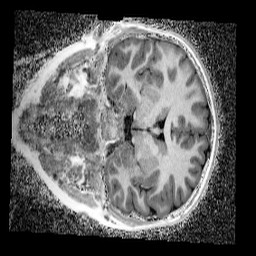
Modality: UNIT1_denoised
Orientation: coronal
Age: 9
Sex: female
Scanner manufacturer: siemens
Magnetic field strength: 3 T
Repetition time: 4 s
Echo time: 0.00299 s